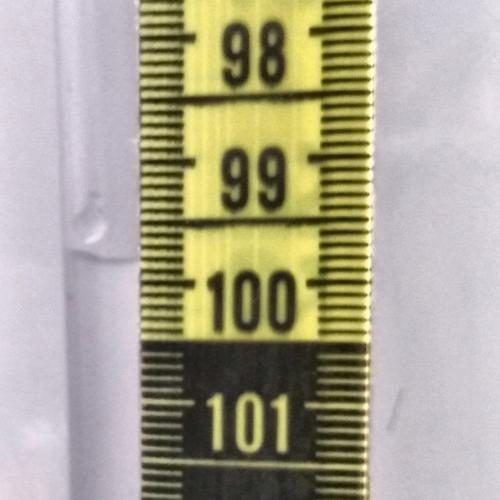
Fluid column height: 99.8 cm